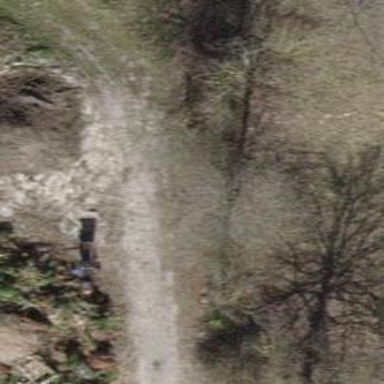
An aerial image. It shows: Compacted track road with grade3 tracktype.